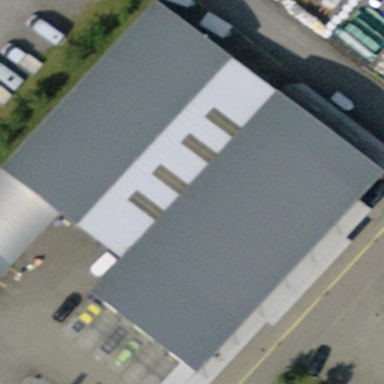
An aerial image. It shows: Warehouse.